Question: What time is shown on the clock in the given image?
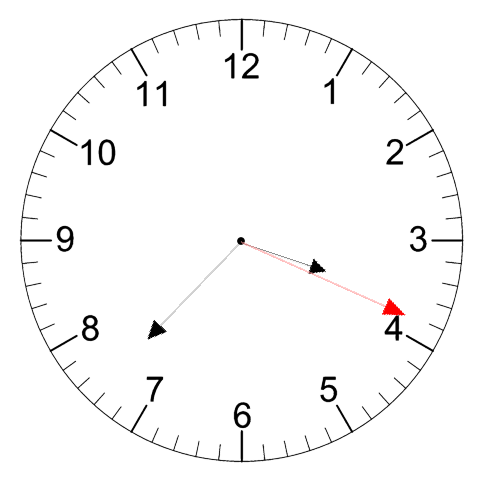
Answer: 03:37:19